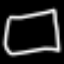
Label: square